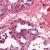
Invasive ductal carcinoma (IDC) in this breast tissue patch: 0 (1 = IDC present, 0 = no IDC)